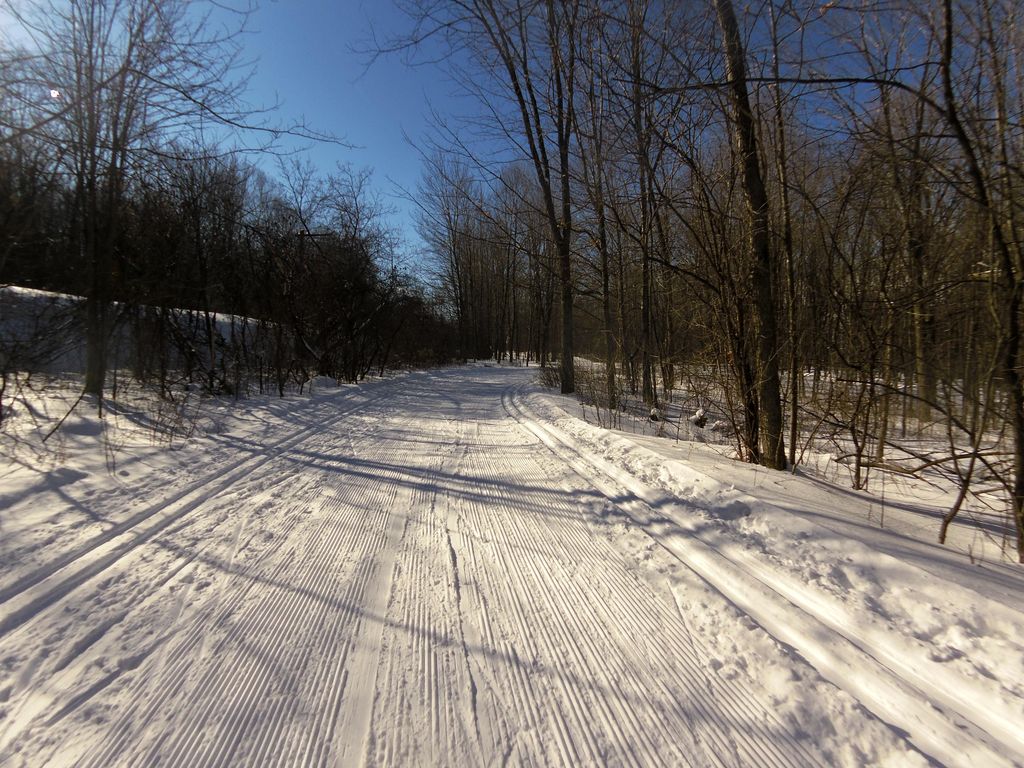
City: ottawa-gatineau